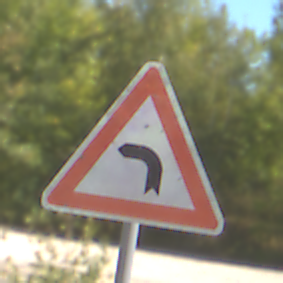
Verkehrszeichen: KurveLinks
Umgebung: Outdoor, Nature
Tageszeit: Midday
Wetter: Clear
Licht: Natural
Jahreszeit: Summer
Kontrast: HighContrast